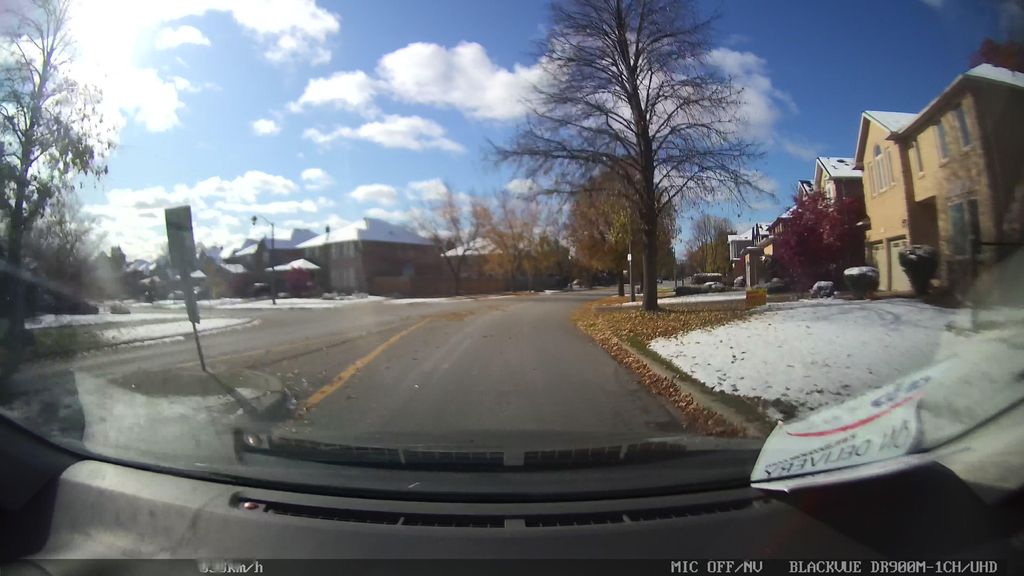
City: toronto